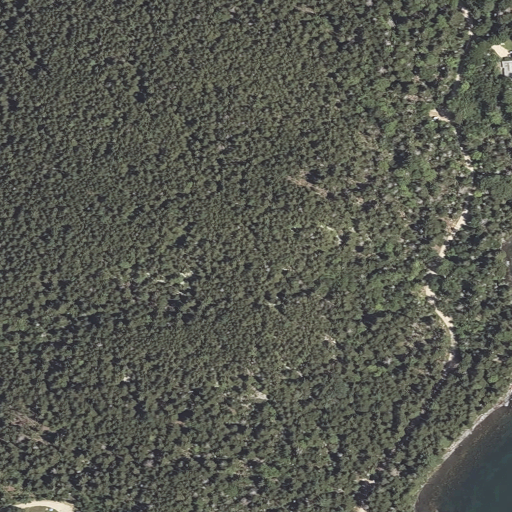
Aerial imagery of mountain in Maine named Long Mountain containing evergreen forest, open development, herbaceous wetlands, and open water